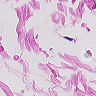
Metastatic tissue present: no